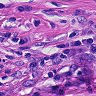
Metastatic tissue present: yes